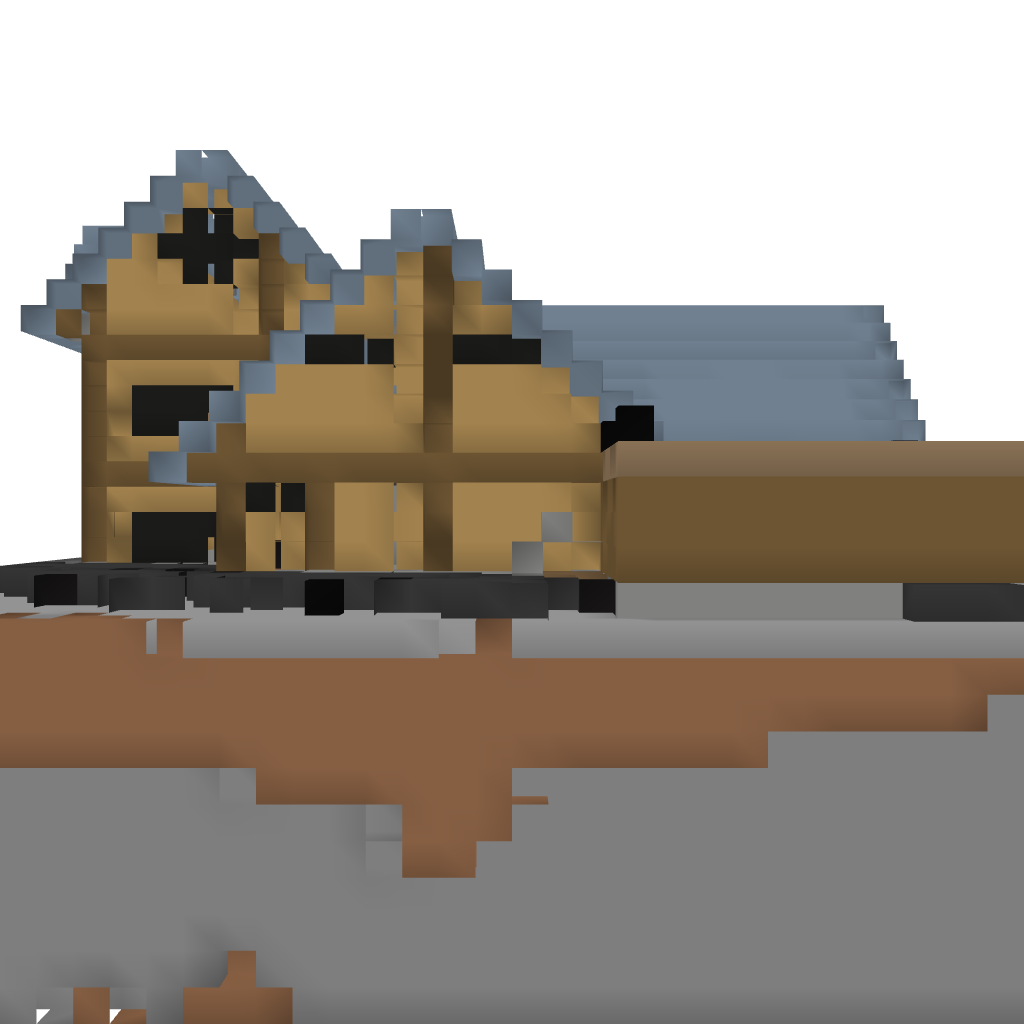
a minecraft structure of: The Tavern